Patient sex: F
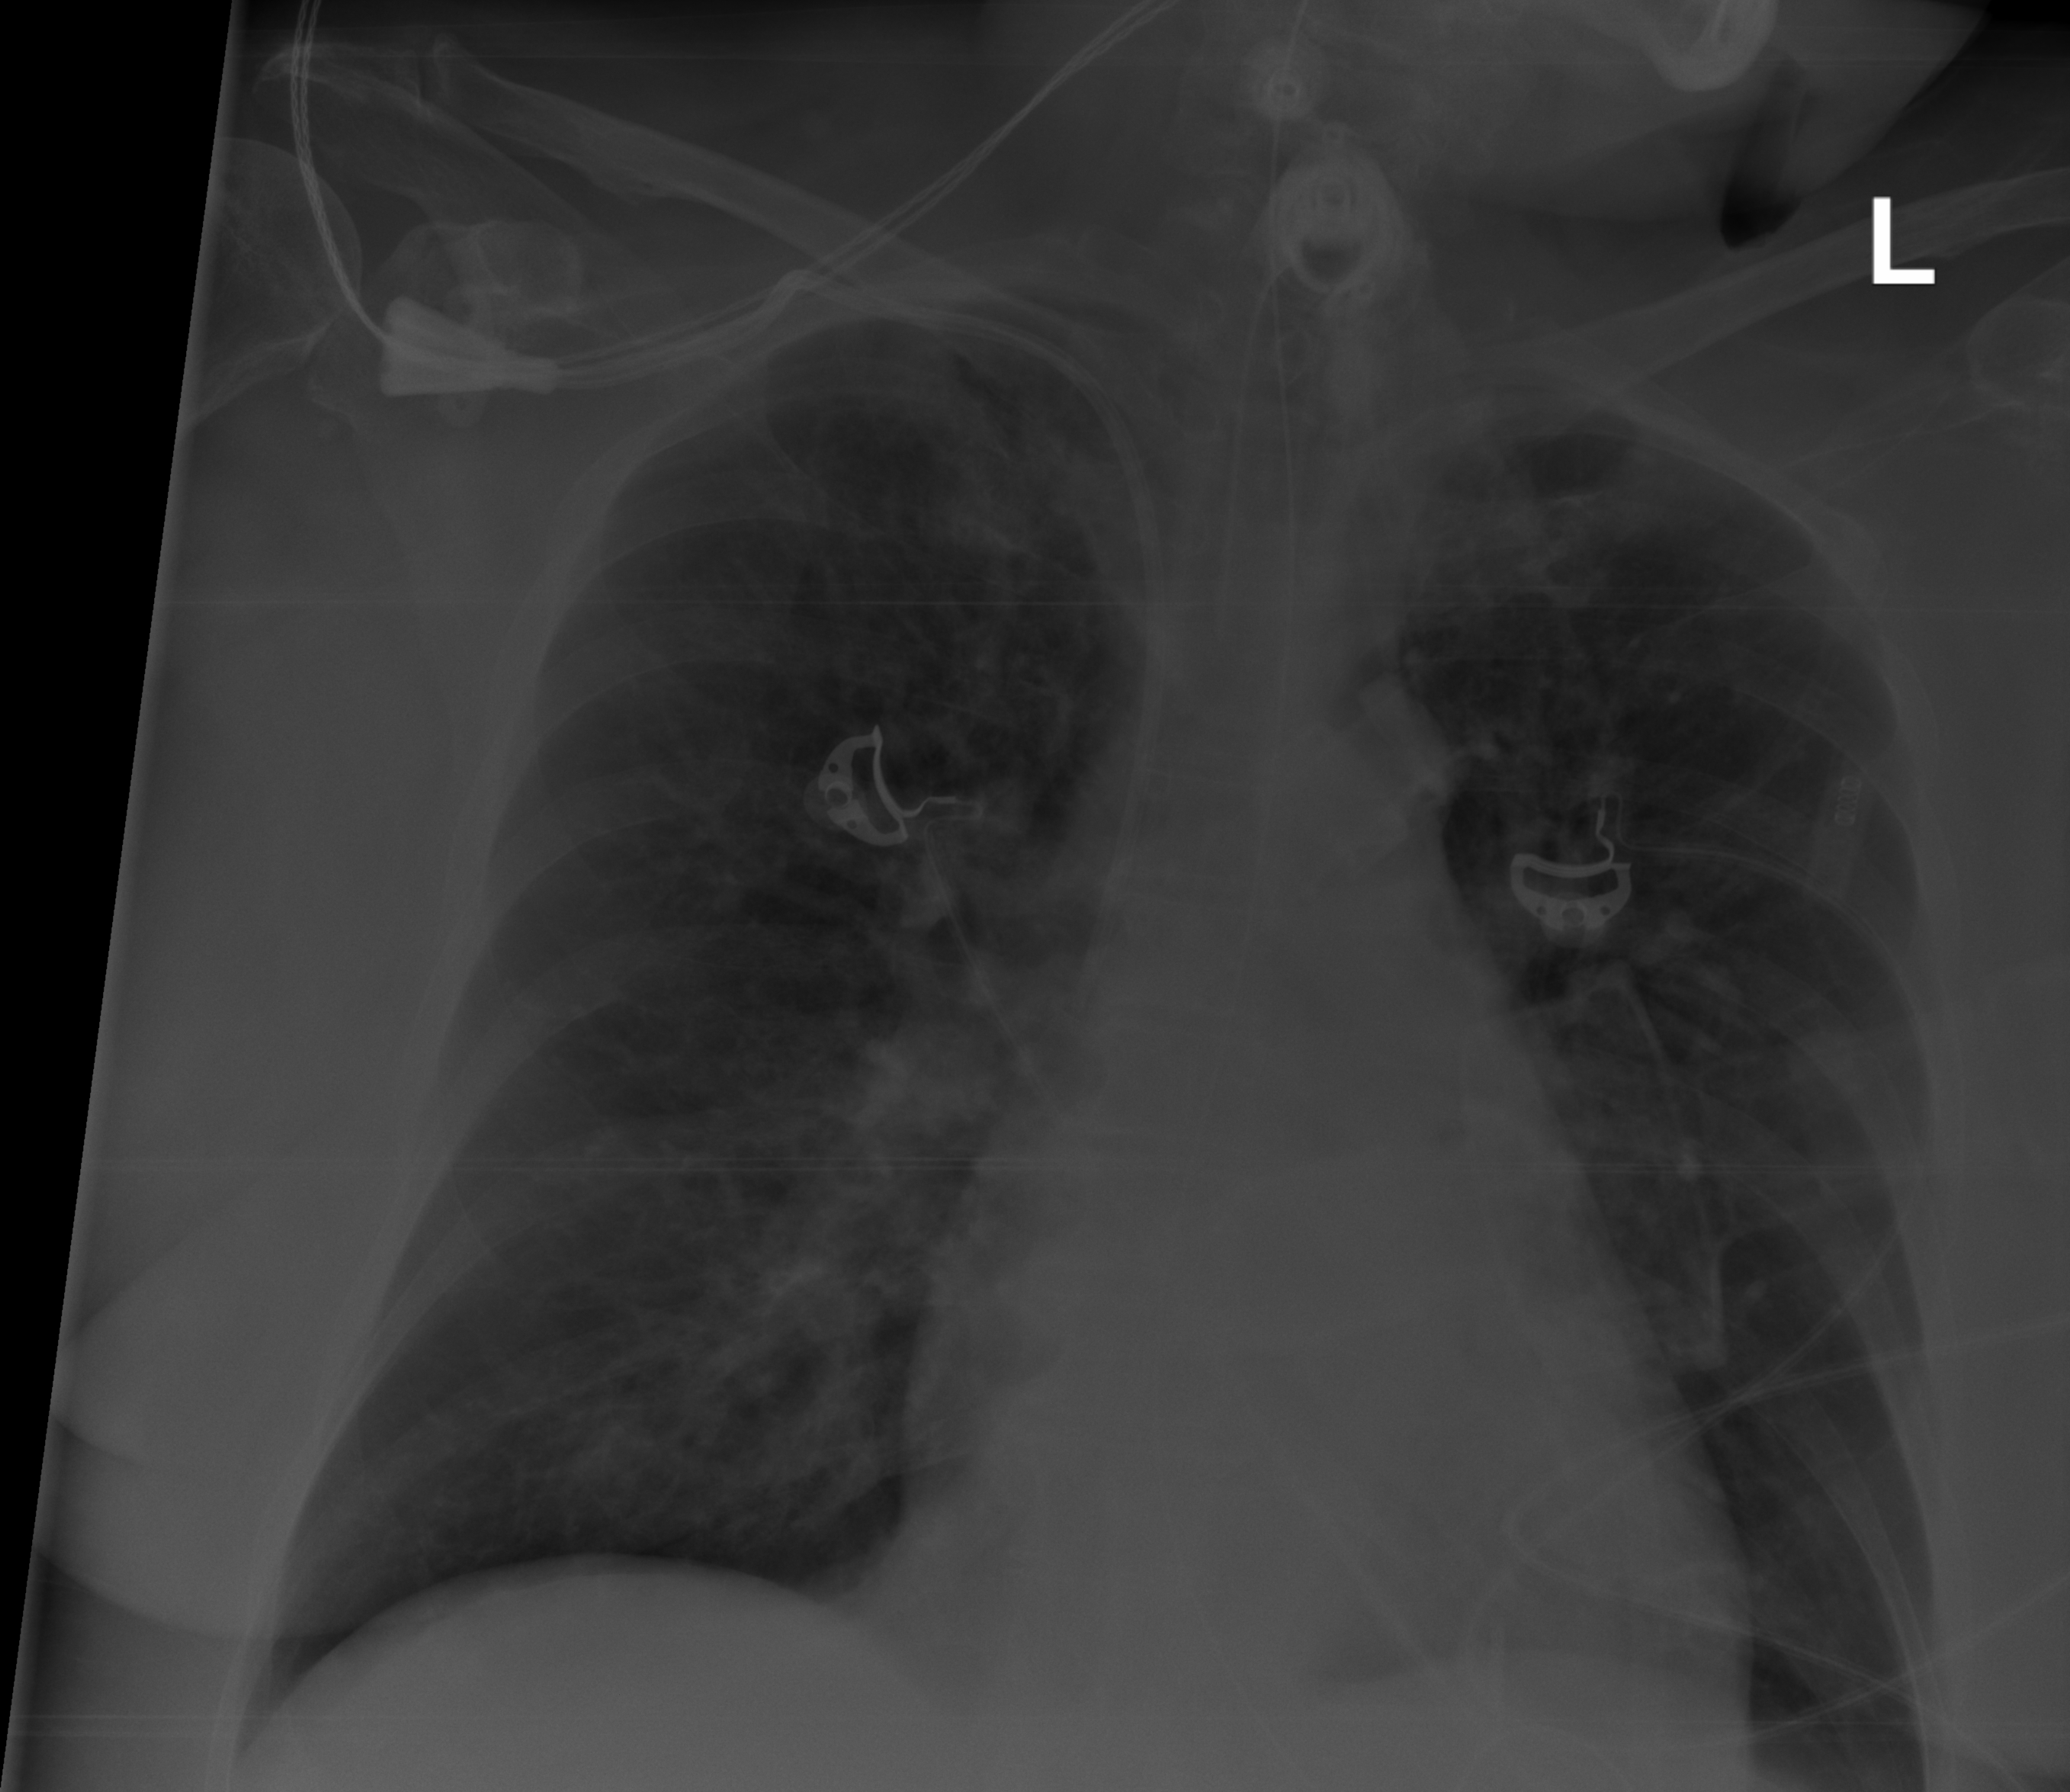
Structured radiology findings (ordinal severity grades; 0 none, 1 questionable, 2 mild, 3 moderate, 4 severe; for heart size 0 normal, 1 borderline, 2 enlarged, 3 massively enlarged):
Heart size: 0
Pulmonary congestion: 2
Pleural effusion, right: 0
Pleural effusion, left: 0
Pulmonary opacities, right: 0
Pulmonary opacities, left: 0
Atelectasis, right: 2
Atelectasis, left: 0